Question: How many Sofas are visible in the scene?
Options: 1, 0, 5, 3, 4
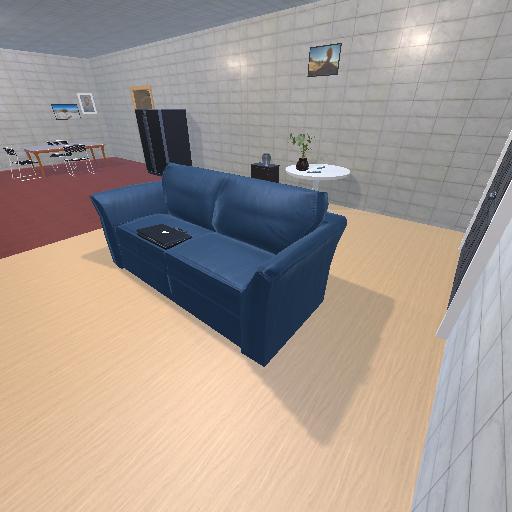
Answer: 1